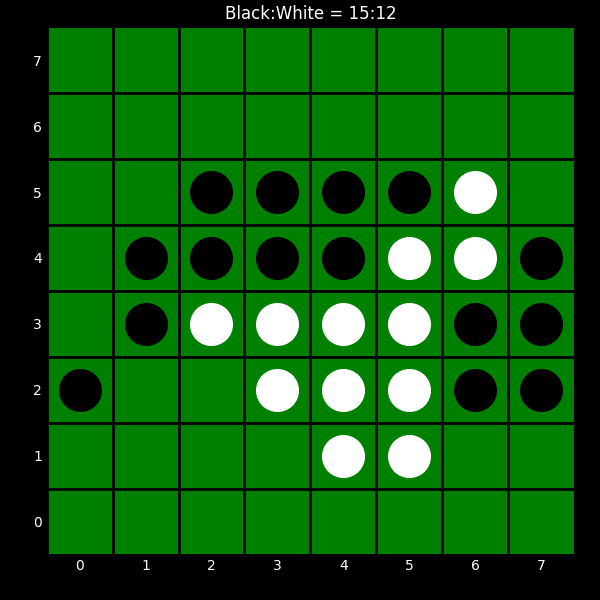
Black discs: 15
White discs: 12